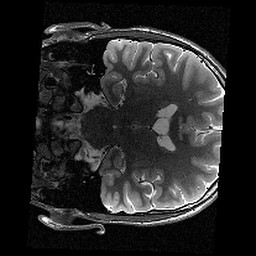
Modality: T2w
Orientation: coronal
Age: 13
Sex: male
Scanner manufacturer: siemens
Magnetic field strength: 3 T
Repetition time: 9.23 s
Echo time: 0.067 s